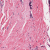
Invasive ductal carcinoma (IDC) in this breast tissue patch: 0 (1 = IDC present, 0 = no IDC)